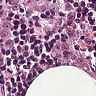
Metastatic tissue present: yes